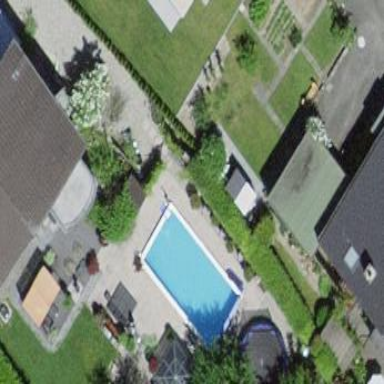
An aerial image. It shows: Outdoor swimming pool in leisure land area.